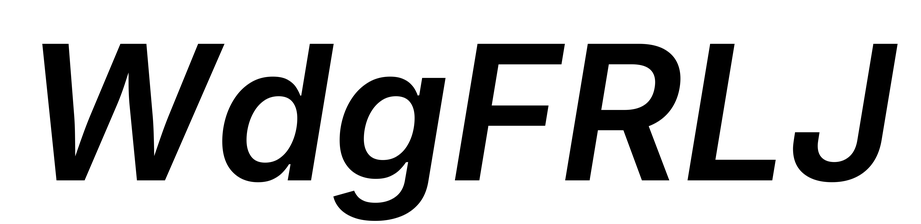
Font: Inter-Italic_SemiBold_Italic